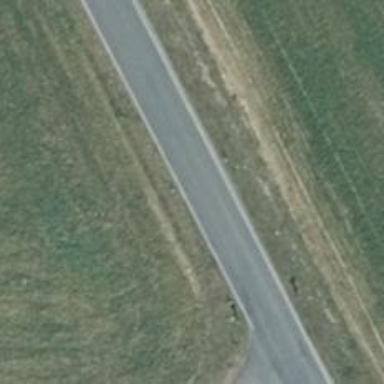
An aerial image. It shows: Secondary road with asphalt surface.